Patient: sex M, age 48
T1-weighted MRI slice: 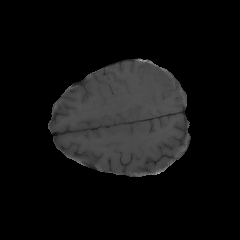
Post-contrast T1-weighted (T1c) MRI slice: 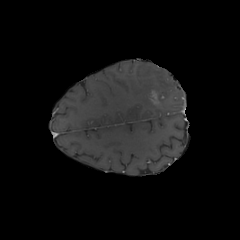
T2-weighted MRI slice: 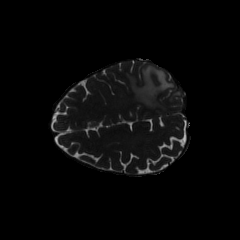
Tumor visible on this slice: yes
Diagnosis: Glioblastoma, IDH-wildtype
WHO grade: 4